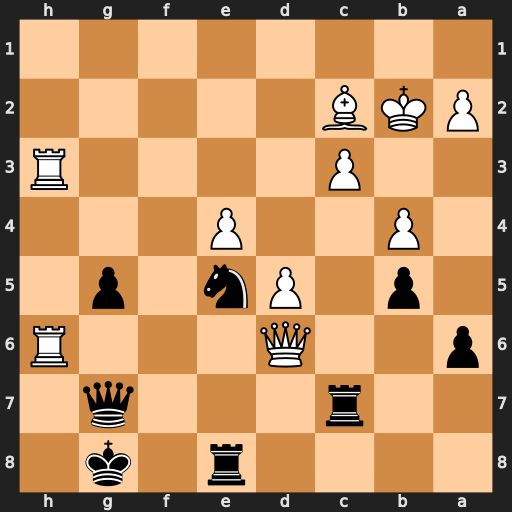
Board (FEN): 4r1k1/2r3q1/p2Q3R/1p1Pn1p1/1P2P3/2P4R/PKB5/8
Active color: b
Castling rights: -
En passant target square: -
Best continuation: Nc4+ Kb1 Nxd6